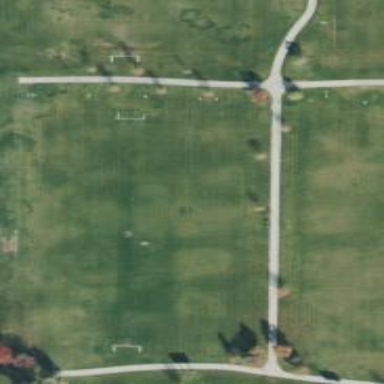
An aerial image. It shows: Soccer pitch for leisure land activities.